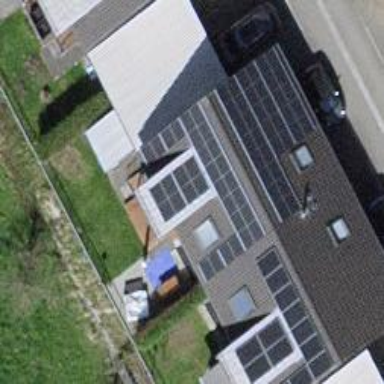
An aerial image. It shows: Solar power generator utilizing photovoltaic technology with solar photovoltaic panels.